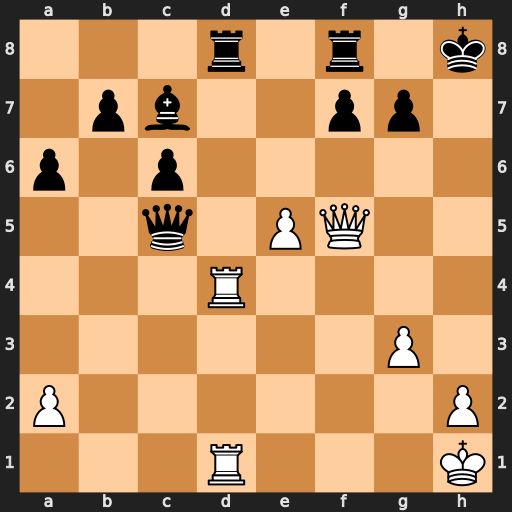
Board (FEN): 3r1r1k/1pb2pp1/p1p5/2q1PQ2/3R4/6P1/P6P/3R3K
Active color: w
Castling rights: -
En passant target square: -
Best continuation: Rh4+ Kg8 Qh7#